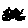
Label: star